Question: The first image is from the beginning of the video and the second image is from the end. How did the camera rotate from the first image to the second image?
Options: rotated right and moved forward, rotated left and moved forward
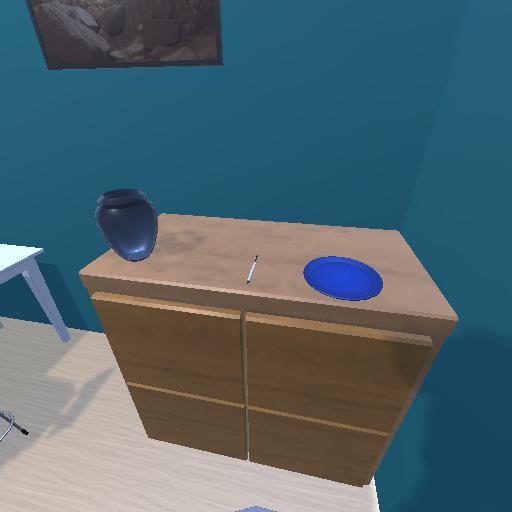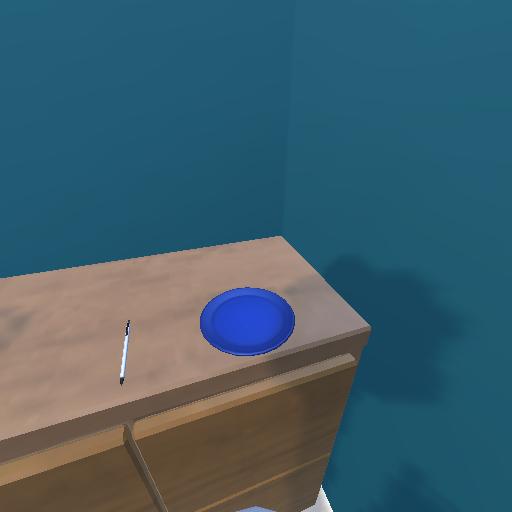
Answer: rotated right and moved forward